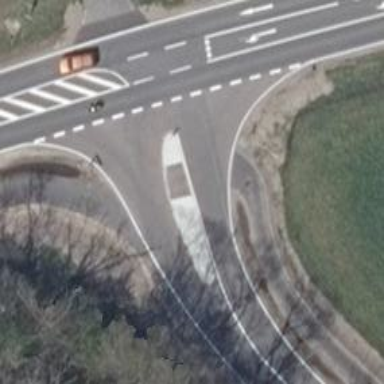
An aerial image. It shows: Uncontrolled crossing with central island on the road.